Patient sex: F
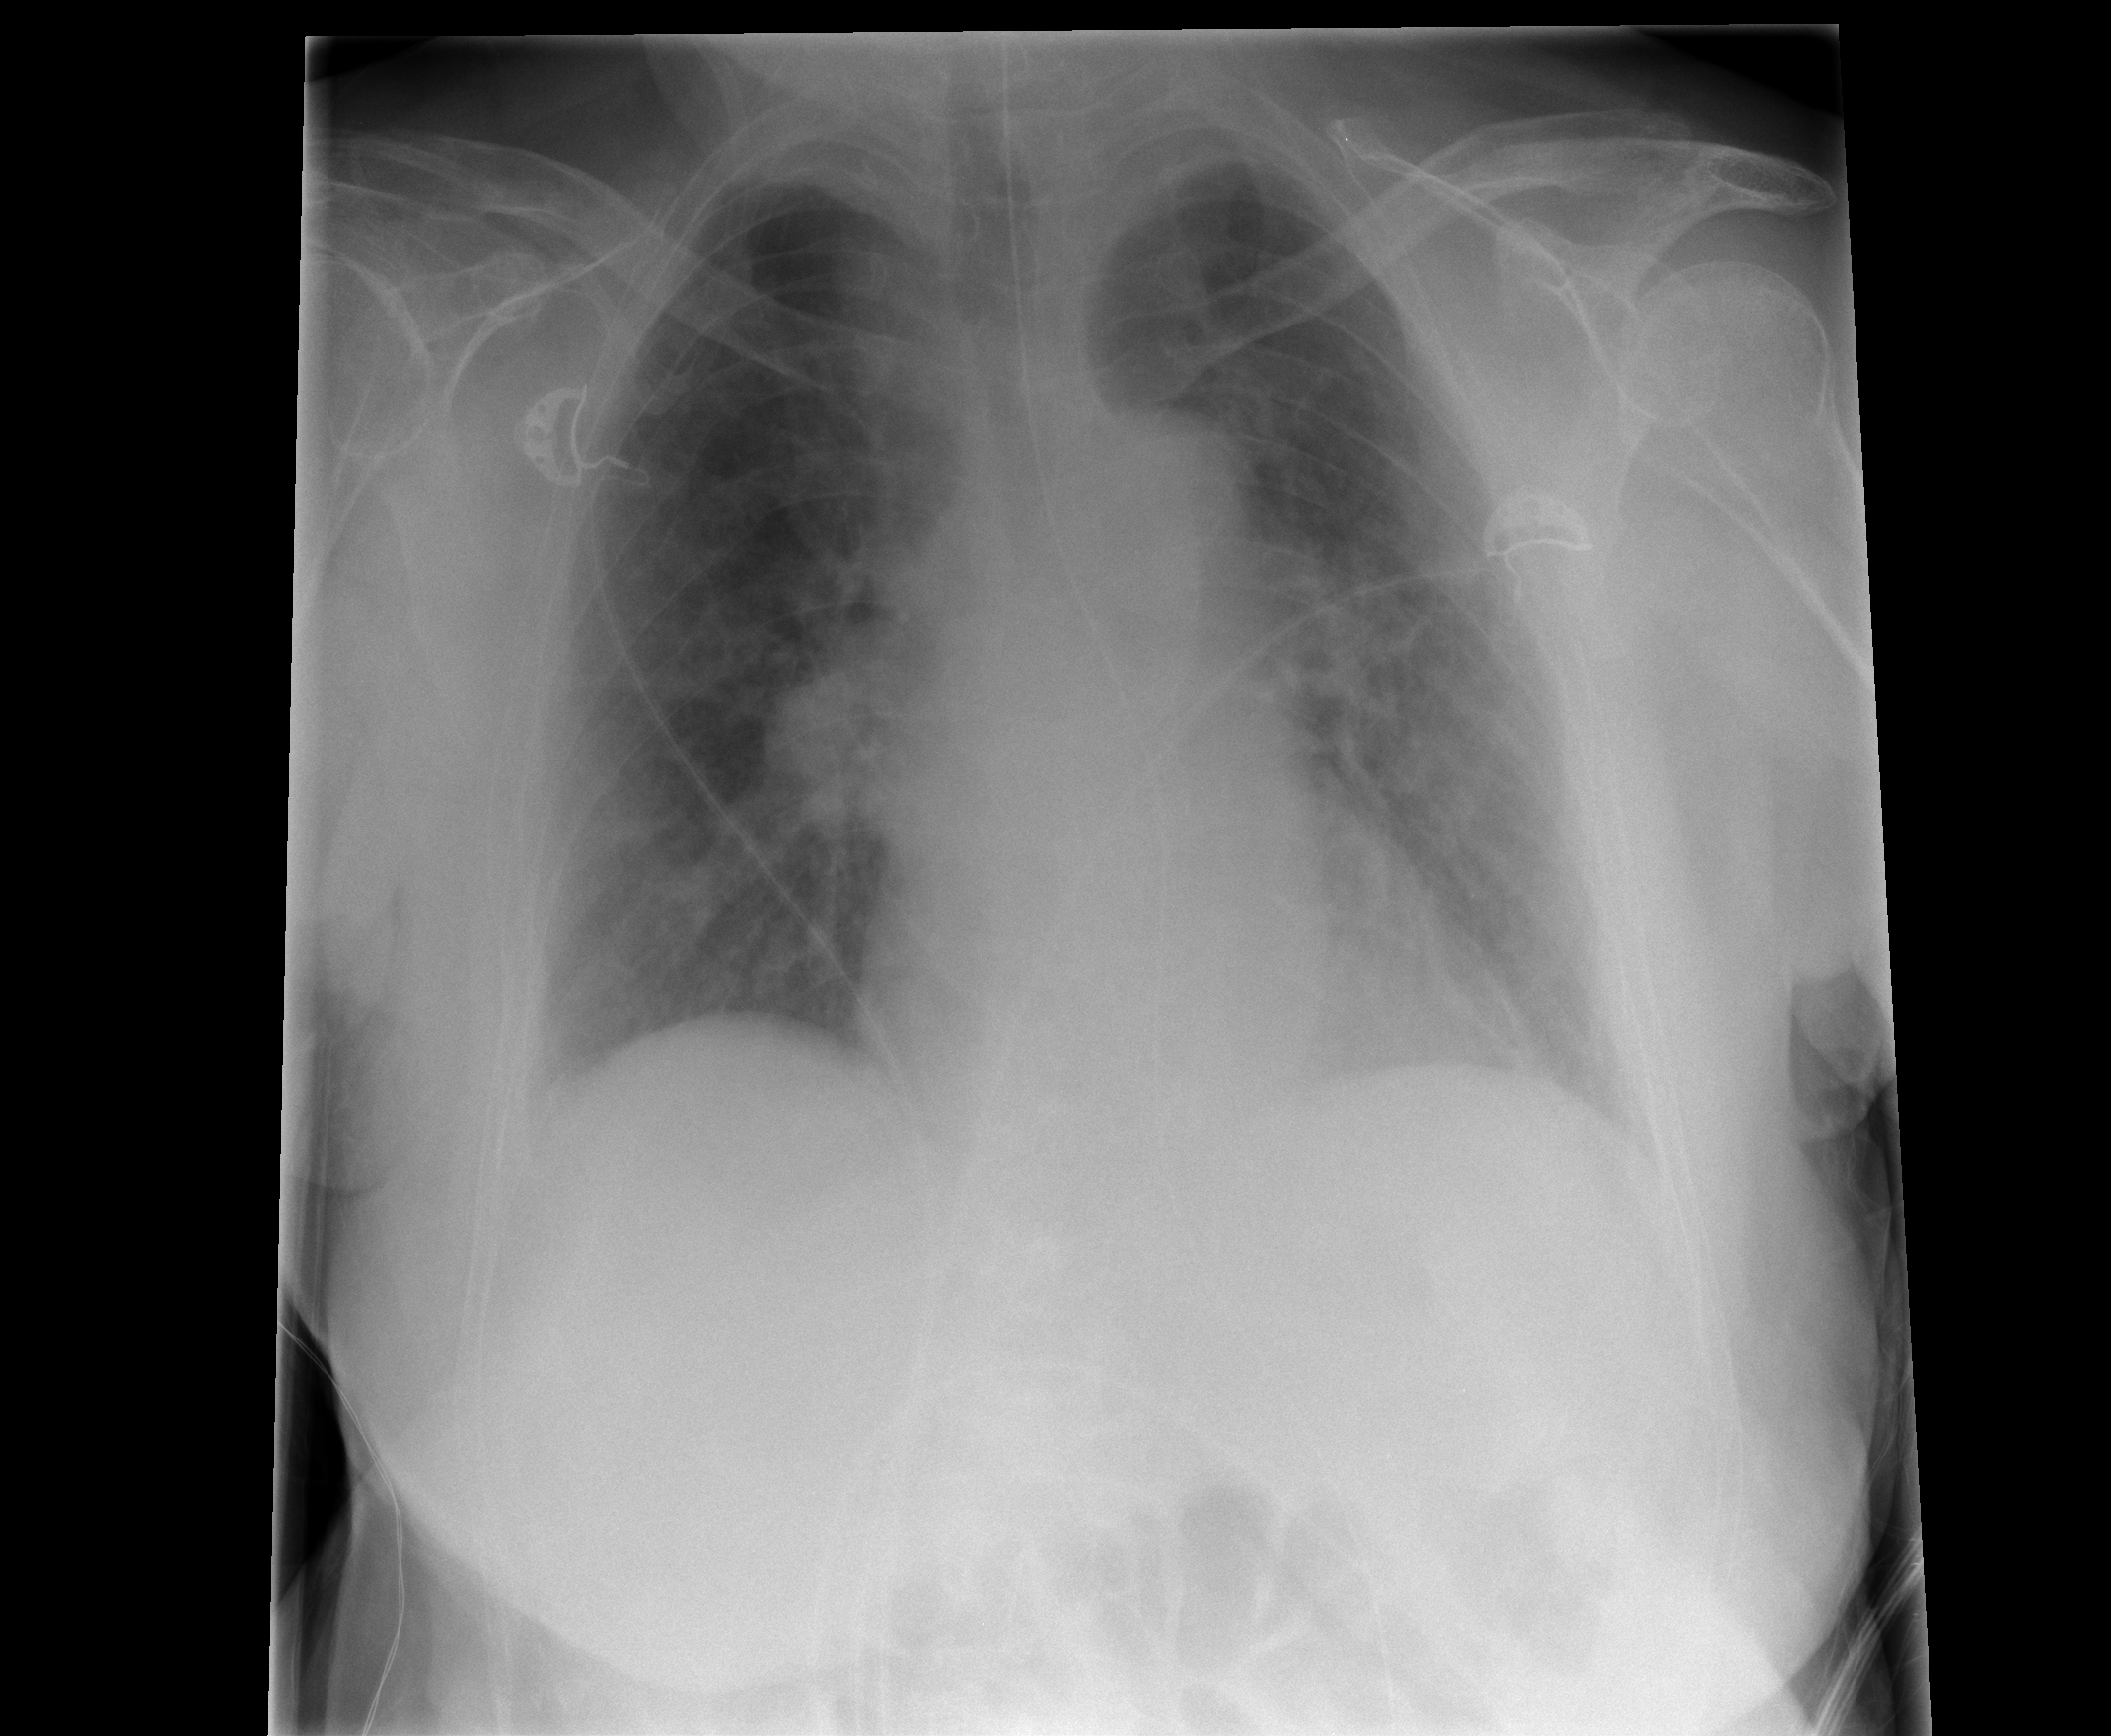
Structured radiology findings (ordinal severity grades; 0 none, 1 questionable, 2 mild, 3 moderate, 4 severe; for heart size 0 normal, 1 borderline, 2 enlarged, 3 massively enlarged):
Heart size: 0
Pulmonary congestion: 2
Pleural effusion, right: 0
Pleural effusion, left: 2
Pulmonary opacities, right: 1
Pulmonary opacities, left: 1
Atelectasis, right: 0
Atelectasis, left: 2